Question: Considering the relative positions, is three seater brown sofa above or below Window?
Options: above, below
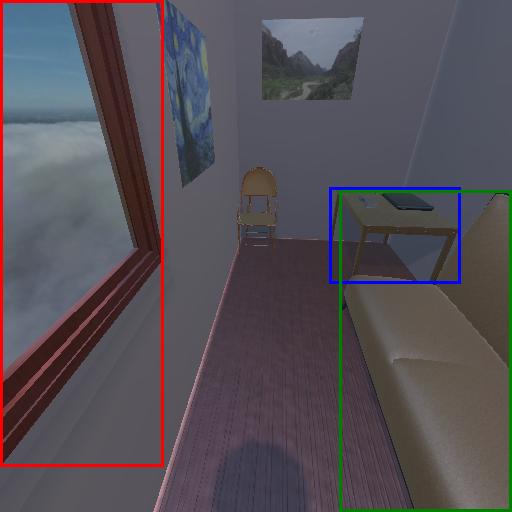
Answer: above